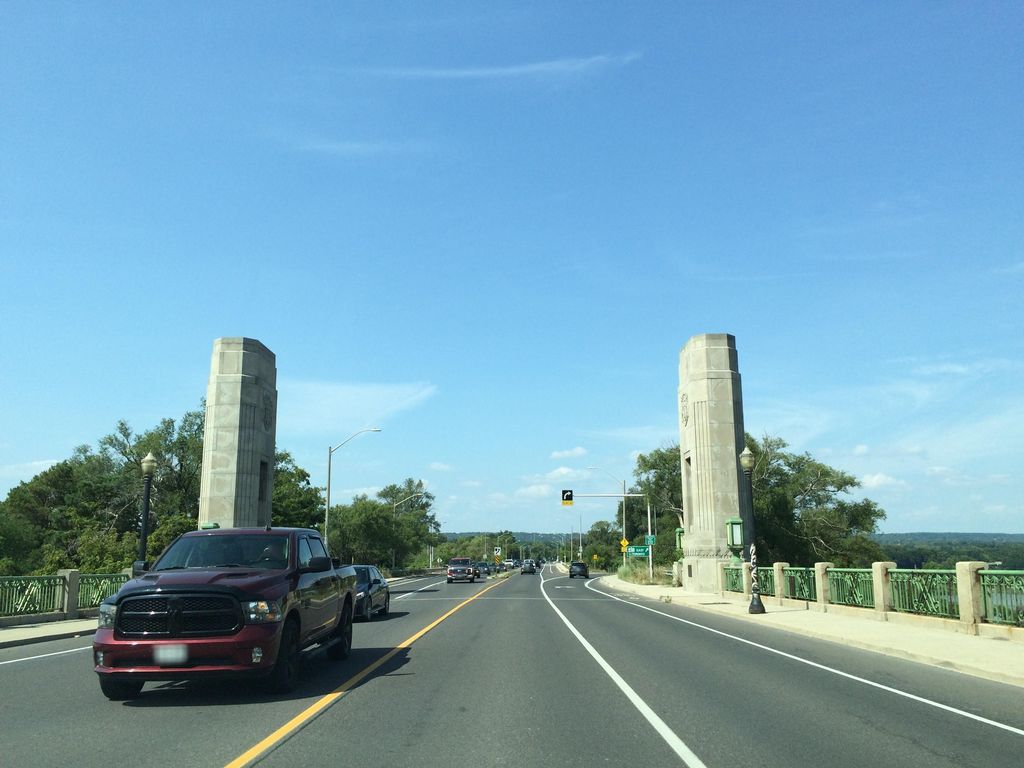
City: hamilton